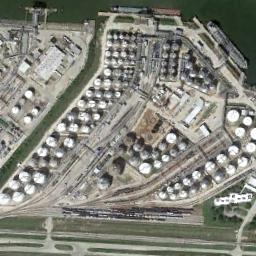
Label: storage tanks